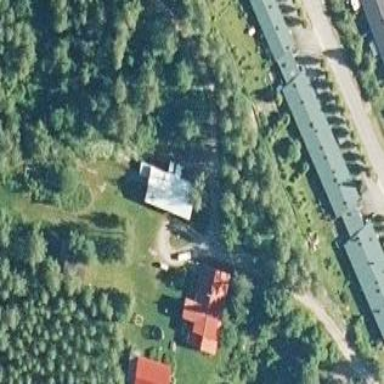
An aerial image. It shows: Terrace building.